Question: I'm having troubles setting up OCMockito (and OCHamcrest) with Cocoapods on Xcode 5. This is my Podfile:
'''
platform :ios, '5.0'
pod 'RestKit', '~> 0.20.0'
pod 'OCMockito', '~> 1.0.0'
link_with ['WeatherApp', 'WeatherAppTests']
'''
When I try to follow iOS Project Setup (<URL>, Xcode can't find this imports:
'''
#define HC_SHORTHAND
#import <OCHamcrestIOS/OCHamcrestIOS.h>
#define MOCKITO_SHORTHAND
#import <OCMockitoIOS/OCMockitoIOS.h>
'''
So I tried to do this insted:
'''
#define HC_SHORTHAND
#import <OCHamcrest/OCHamcrest.h>
#define MOCKITO_SHORTHAND
#import <OCMockito/OCMockito.h>
'''
It's working, but I don't know if that's fine.
Also, I have another question. As far as I understand, I'm linking RestKit and OCMockito to both my main target and my test target. Is it possible to link RestKit on both targets but link OCMockito only to the test target?
Thanks in advance for the help.
UPDATE:
This is the Pods.xcconfig generetad by Cocoapods:
'''
GCC_PREPROCESSOR_DEFINITIONS = $(inherited) COCOAPODS=1
HEADER_SEARCH_PATHS = "${PODS_ROOT}/Headers" "${PODS_ROOT}/Headers/AFNetworking" "${PODS_ROOT}/Headers/OCHamcrest" "${PODS_ROOT}/Headers/OCMockito" "${PODS_ROOT}/Headers/RestKit" "${PODS_ROOT}/Headers/RestKit/RestKit" "${PODS_ROOT}/Headers/RestKit/RestKit/CoreData" "${PODS_ROOT}/Headers/RestKit/RestKit/Network" "${PODS_ROOT}/Headers/RestKit/RestKit/ObjectMapping" "${PODS_ROOT}/Headers/RestKit/RestKit/Support" "${PODS_ROOT}/Headers/SOCKit" "${PODS_ROOT}/Headers/TransitionKit"
OTHER_LDFLAGS = -ObjC -framework CFNetwork -framework CoreData -framework CoreGraphics -framework MobileCoreServices -framework Security -framework SystemConfiguration
PODS_ROOT = ${SRCROOT}/Pods
'''
It seems that the IOS headers aren't setup correctly, is the pod wrong then?
UPDATE:
This are the contents of Pods/Headers/OCMockito

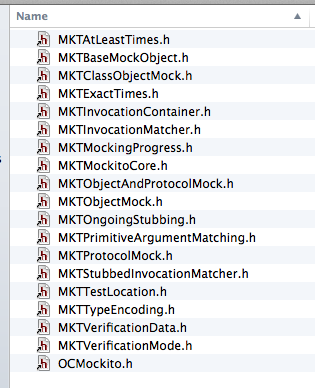
Answer: OCHamcrestIOS applies only to using the prebuilt iOS framework. When using CocoaPods, just import OCHamcrest.